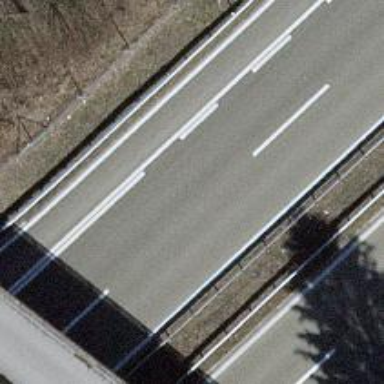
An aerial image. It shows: Asphalt motorway.